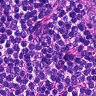
Metastatic tissue present: no